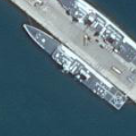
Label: destroyer